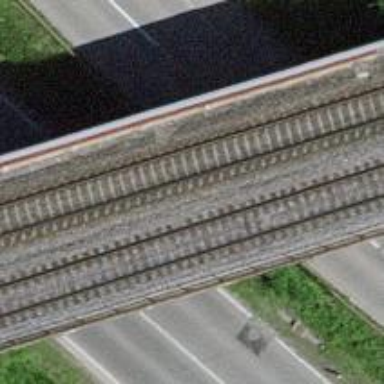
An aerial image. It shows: Bridge with electrified rail tracks and contact line.